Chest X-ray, PA view. Patient: 79 years old, sex M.
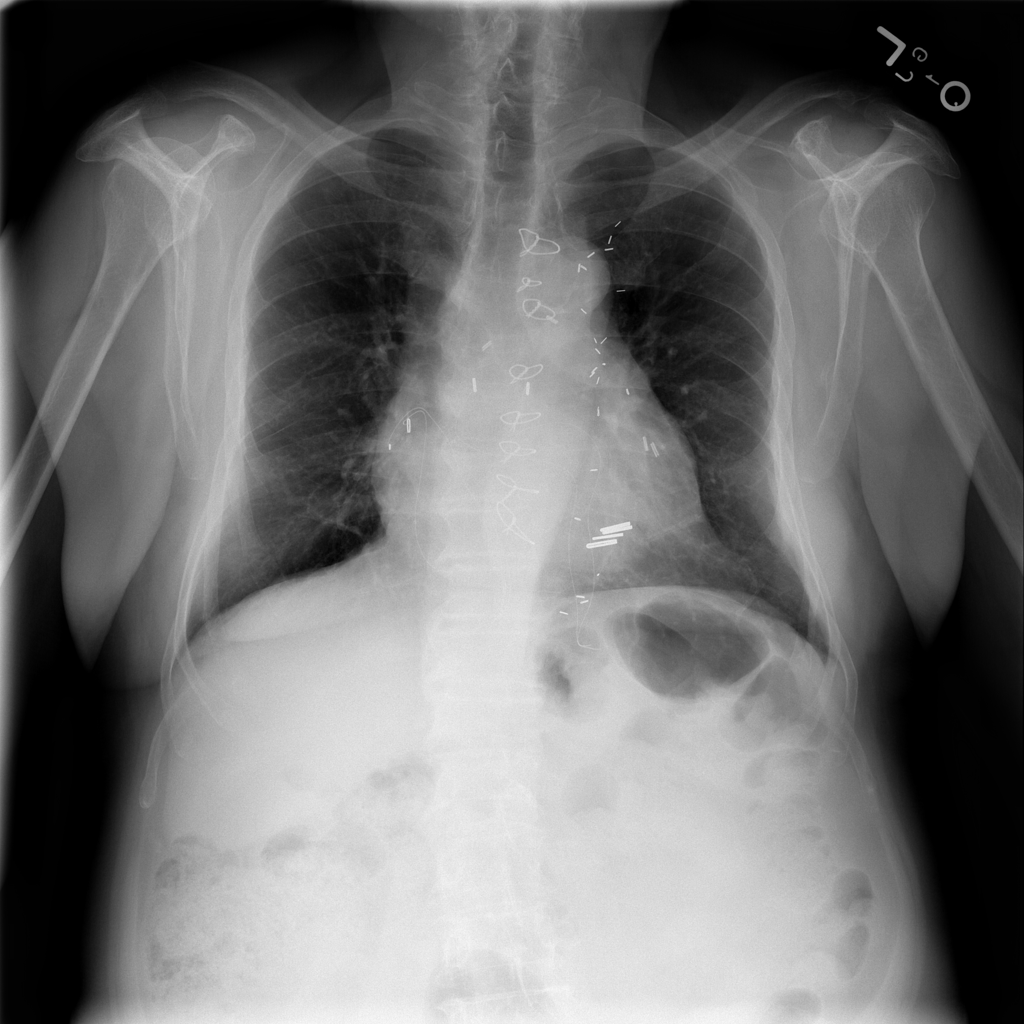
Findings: Effusion